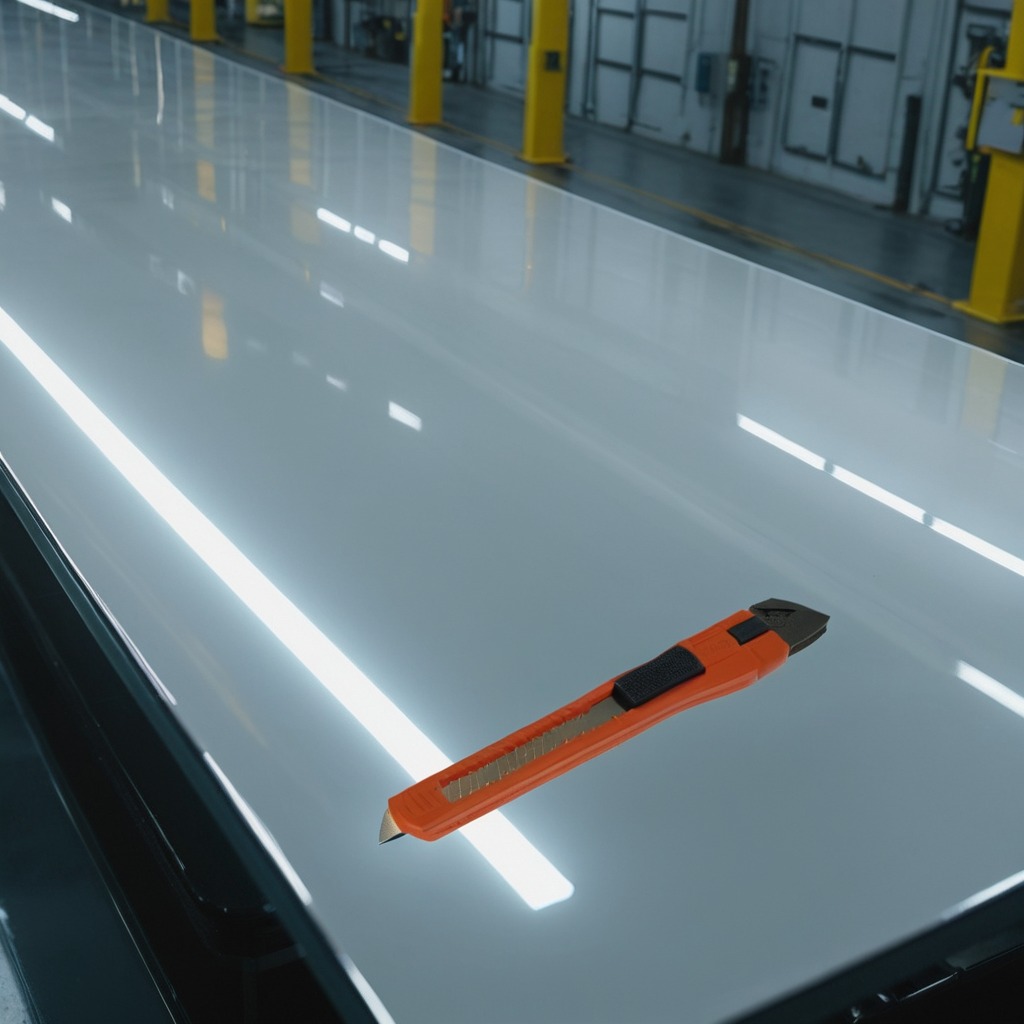
A utility knife is lying on a table.